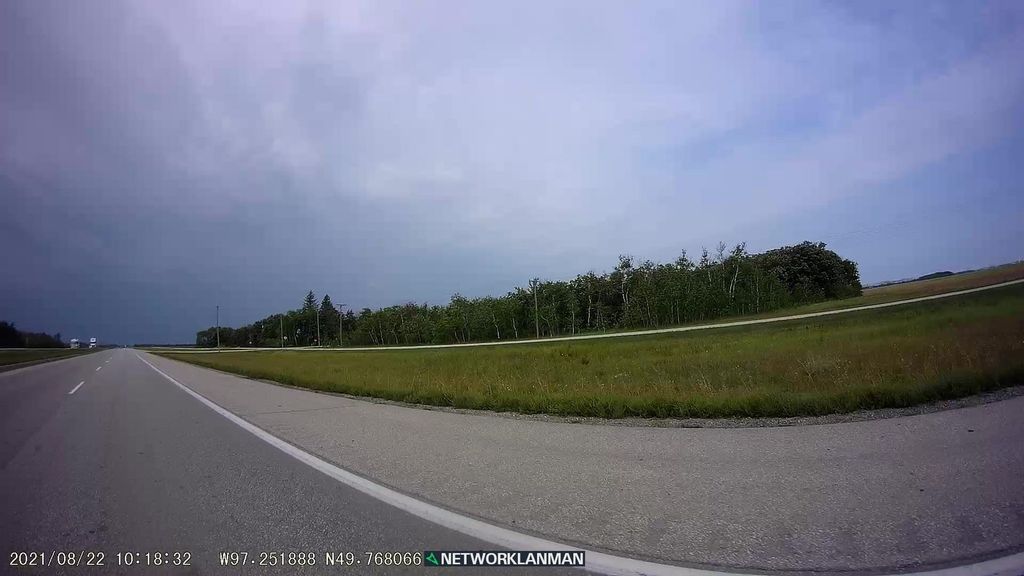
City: winnipeg